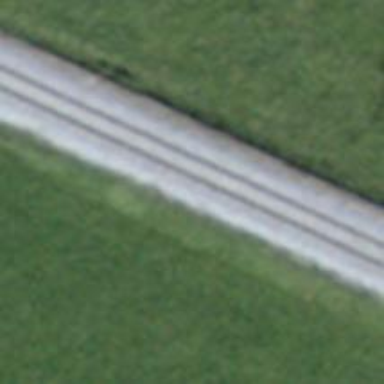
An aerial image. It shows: Narrow gauge railway with electrified contact lines.